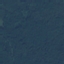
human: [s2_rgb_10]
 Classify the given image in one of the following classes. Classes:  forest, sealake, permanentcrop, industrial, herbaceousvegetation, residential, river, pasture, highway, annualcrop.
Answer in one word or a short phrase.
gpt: Forest